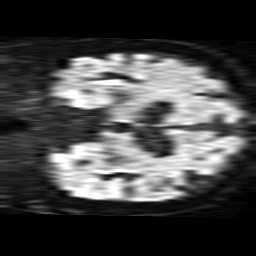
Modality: TRACE
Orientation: coronal
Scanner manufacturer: philips
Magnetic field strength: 1.5 T
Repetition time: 3.508 s
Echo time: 0.09255 s